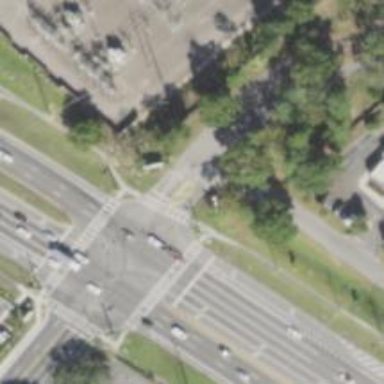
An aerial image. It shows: Crossing road.